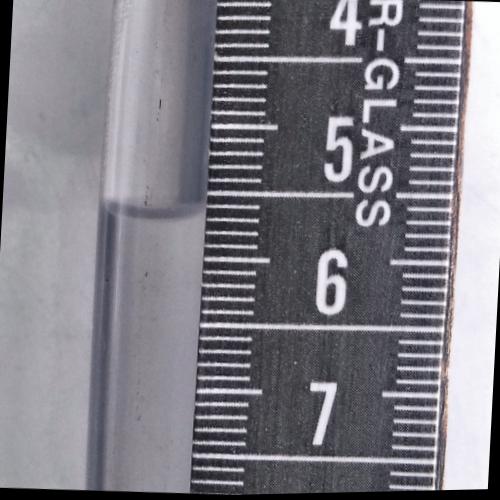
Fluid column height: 5.7 cm